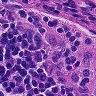
Metastatic tissue present: no